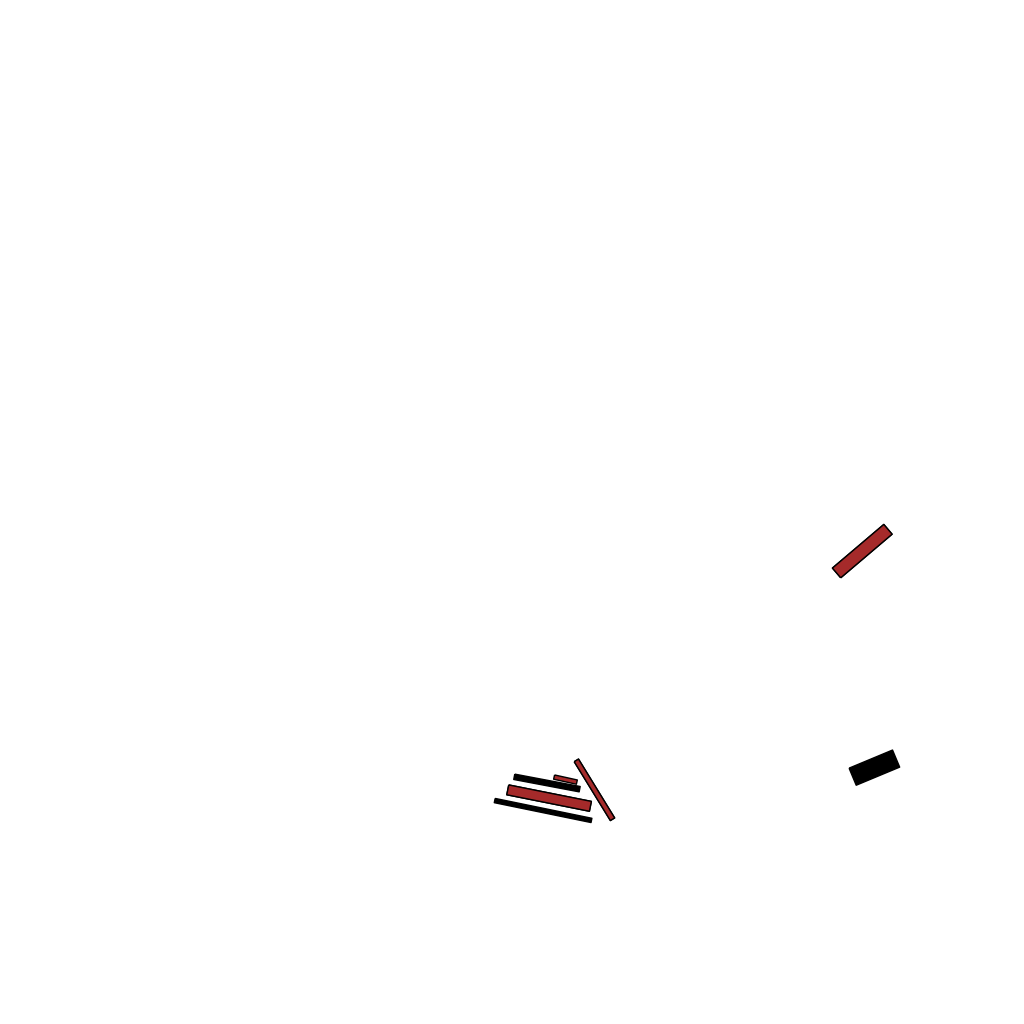
Tags: overhead vector_map, agriculture, industrial, recreation, residential, high_rise, individual_rise, medium_rise, density_1, Building, Facility, 1.0 km²